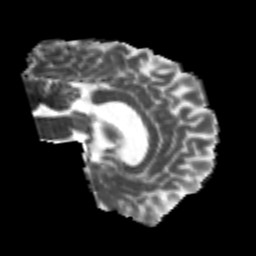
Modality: MD
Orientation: sagittal
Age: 22
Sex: male
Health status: healthy
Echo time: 0.074 s